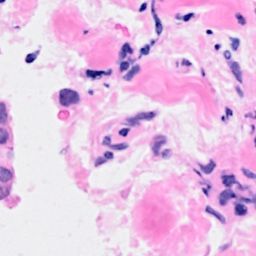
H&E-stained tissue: Breast